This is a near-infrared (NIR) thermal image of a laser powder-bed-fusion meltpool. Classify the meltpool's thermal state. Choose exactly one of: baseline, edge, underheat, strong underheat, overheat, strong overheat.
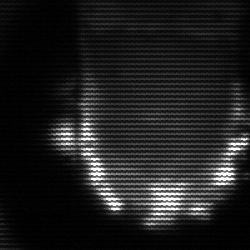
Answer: baseline